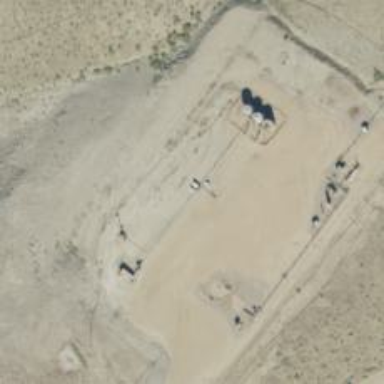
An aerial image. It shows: Petroleum well.